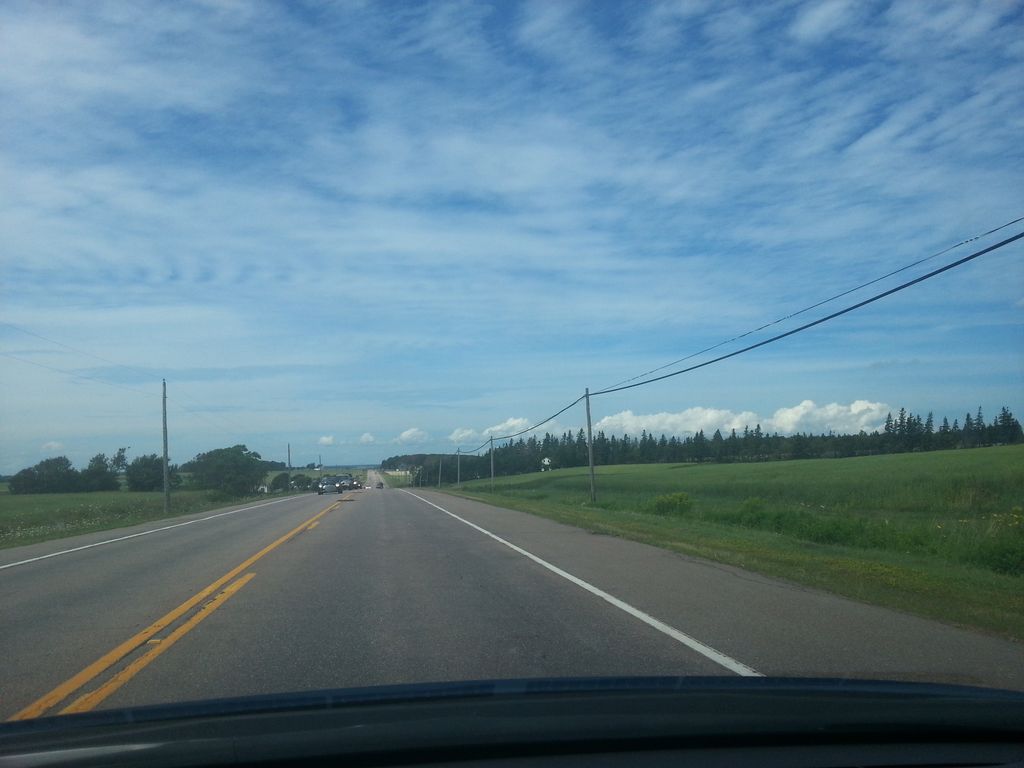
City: charlottetown